Question: Alright, so I have a 'TableView' scene and I'm going to put a button in each of the cells and I need each cell to, when clicked, 'segue' to its own 'ViewController' scene. In other words, I need to know how to connect a button to a scene (The only button I have right now is "milk")
I know how to create an 'IBAction' linked to a button, but what would I put in the 'IBAction'?
I'm a beginner so I need a step-by-step explanation here. I've included a picture of my storyboard. I haven't written any code yet.
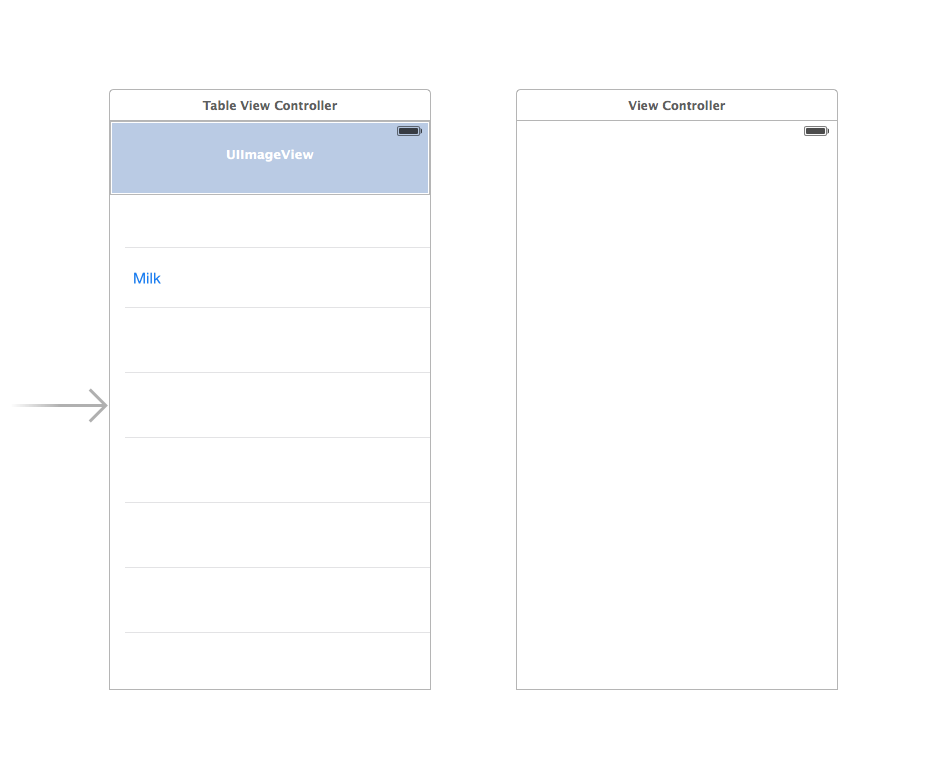
Answer: If you want to have a button trigger the segue transition, the easiest thing to do is Control+Click from the button to the view controller and choose a Segue option (like push). This will wire it up in IB for you.
If you want to write the code to do this yourself manually, you can do so by naming the segue (there's an identifier option which you can set once you've created it - you still need to create the segue in IB before you can do it) and then you can trigger it with this code:
'''
@IBAction func about(sender: AnyObject) {
performSegueWithIdentifier("about", sender: sender)
}
'''
'''
@IBAction func about(_ sender: Any) {
performSegue(withIdentifier: "about", sender: sender)
}
'''